Interaction volume radius: 10 \u00c5
Interaction volume height: 25 \u00c5
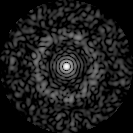
Disorder parameter: 0.8321